Question: I designed a pretty cool looking form layout but have no clue how to make the radios on it work! Below is a mockup of the the form:

I've already created the CSS for the text inputs (and will attach it below for anyone else looking for something similar). What I now need to figure out is the "What service are you looking for?" section. I've written the CSS for the blue box but I now need to figure out how to turn "Consulting, Web Development, and Graphic Design" into radio selects where the one with the check mark next to it is the selected radio box. Way over my head. I'm still trying to figure it out and will post back here if I do; just looking for some input on how you'd write those radios.
Current code for text inputs:
'''
input[type=text] {
width: 365px;
height: 54px;
margin: 0 0 12px 0;
padding: 0 0 0 25px;
-webkit-border-radius: 15px;
-moz-border-radius: 15px;
border-radius: 15px;
background: #a2bdd8;
background: -webkit-gradient(linear, left top, left bottom, color-stop(0, #76899d), color-stop(0.075, #a2bdd8));
color: #fff;
font-size: 30px;
border: none;
}
*:focus { outline: none; }
'''
Current code for background to "What service are you looking for?":
'''
#options {
width: 270px;
height: 120px;
-webkit-border-radius: 15px;
-moz-border-radius: 15px;
border-radius: 15px;
background: #a2bdd8;
}
'''
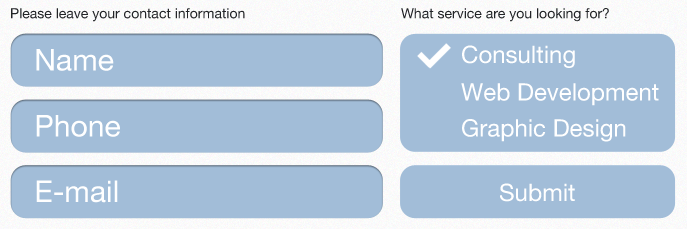
Answer: jQuery has several radio/checkbox plugins. I like the one used on <URL>
'''
<script src="/files/jquery.checkbox.min.js"></script>
<link rel="stylesheet" href="/files/jquery.checkbox.css" />
<script>
$('input[type=radio]').checkbox({empty: '/files/empty.png'});
</script>
'''
Plugins list on jquery.com: <URL>